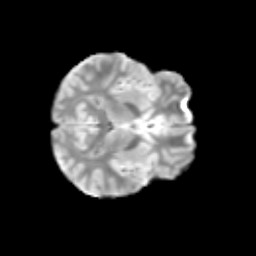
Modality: T2w
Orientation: axial
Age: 10
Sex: male
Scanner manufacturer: siemens
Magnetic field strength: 3 T
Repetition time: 3.8 s
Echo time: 0.07 s